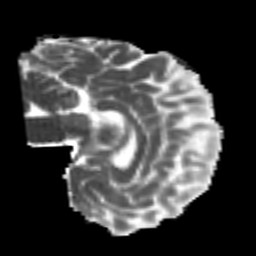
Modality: MD
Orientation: sagittal
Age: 25
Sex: male
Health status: healthy
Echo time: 0.074 s